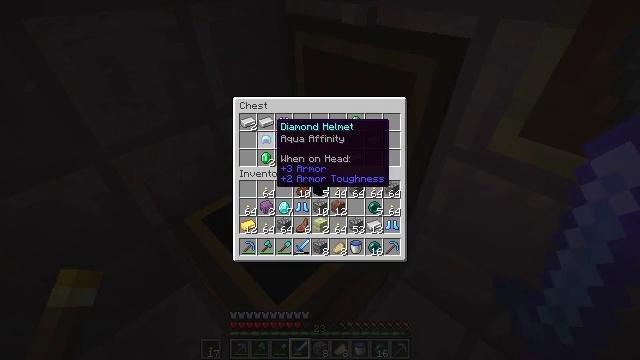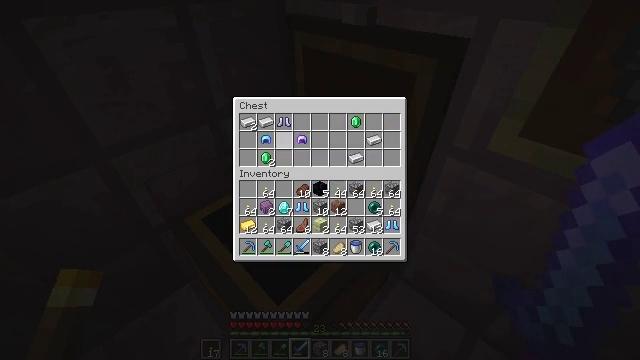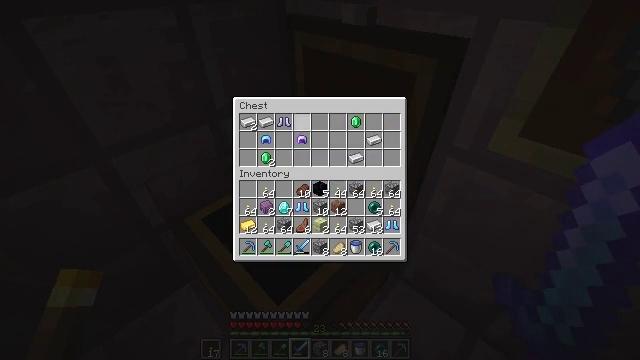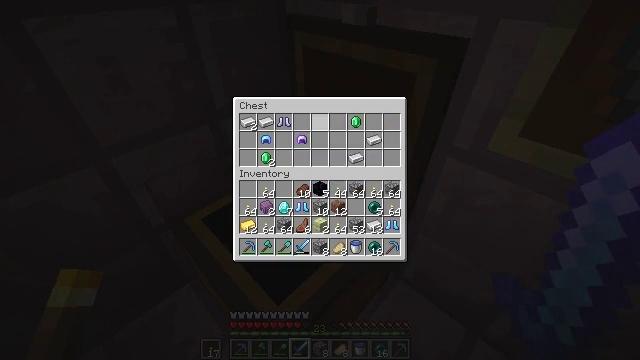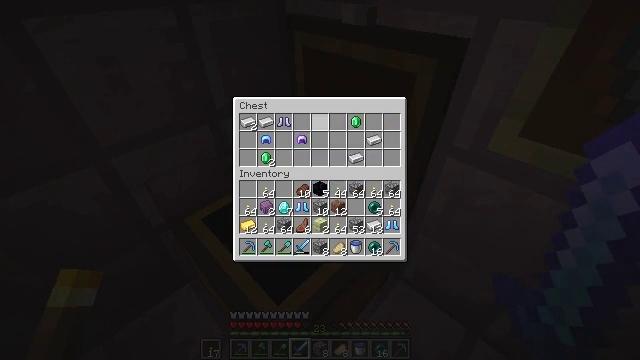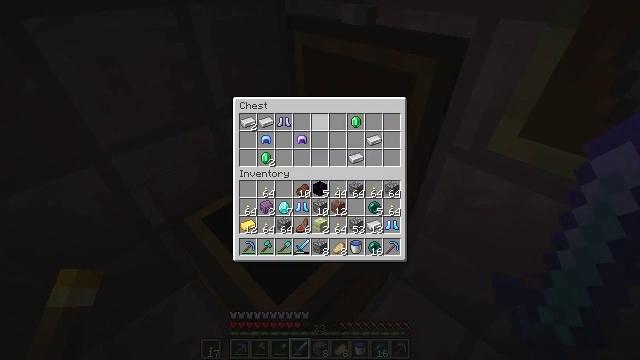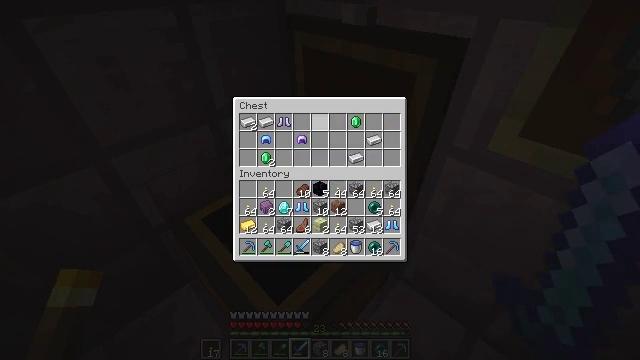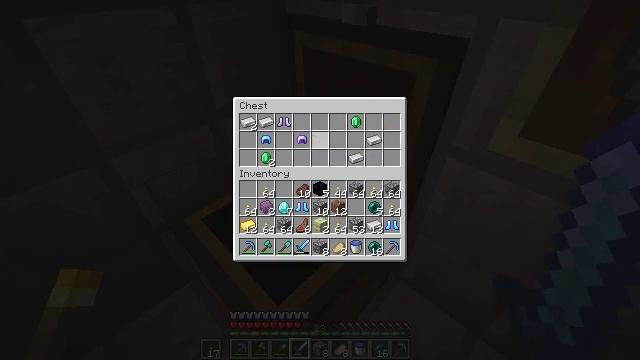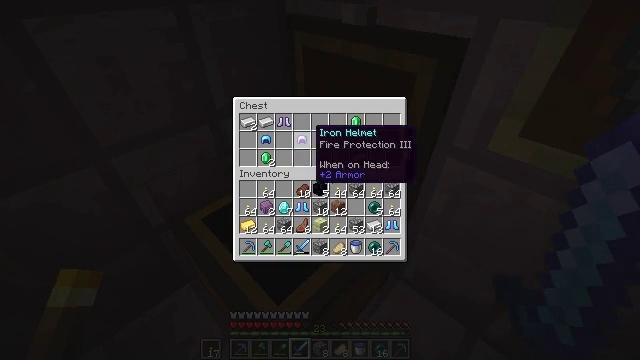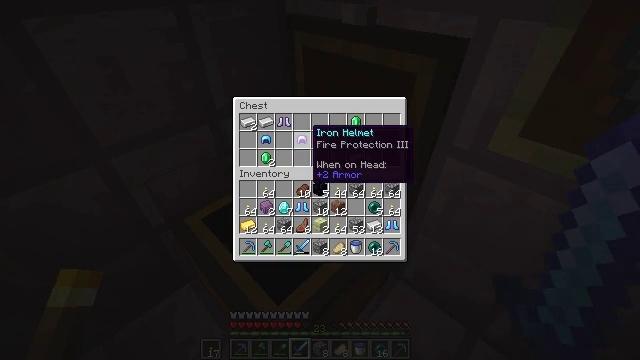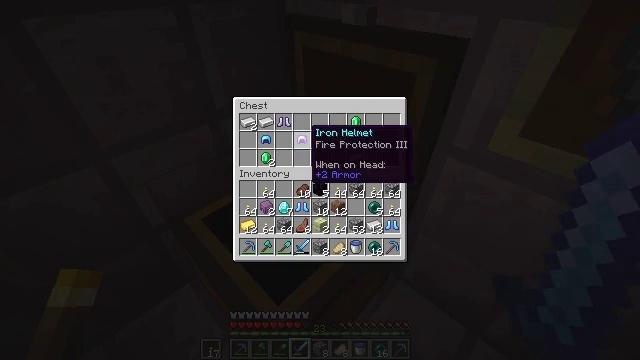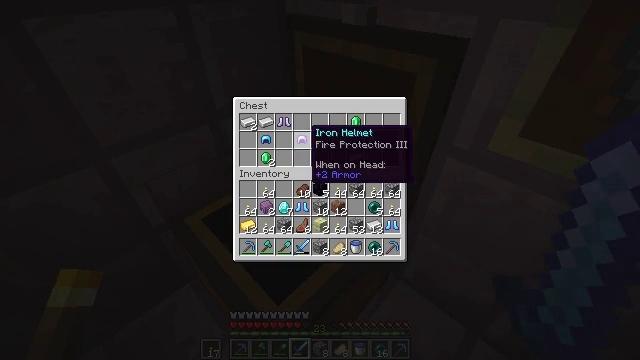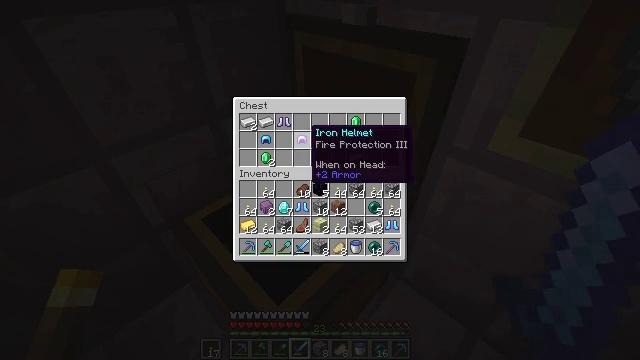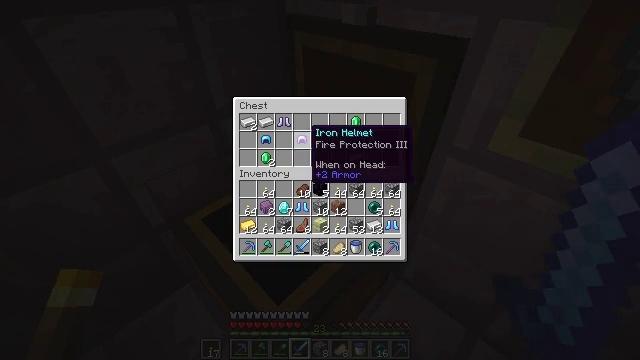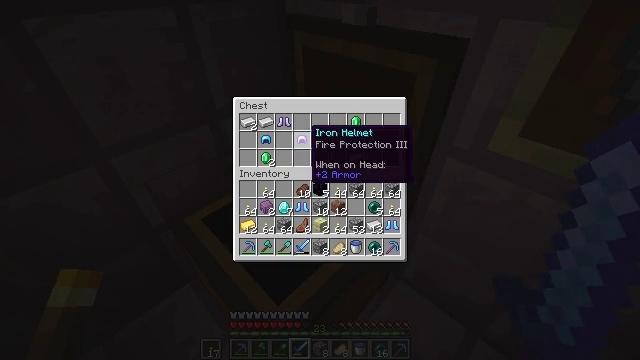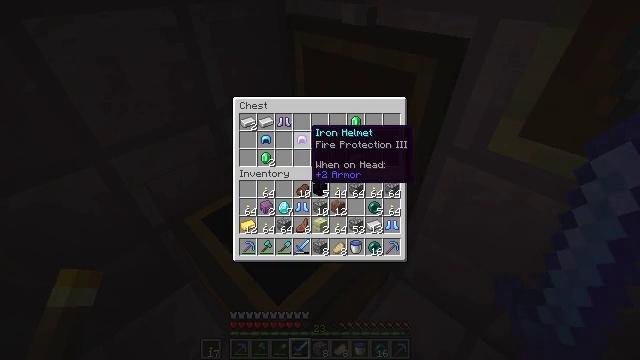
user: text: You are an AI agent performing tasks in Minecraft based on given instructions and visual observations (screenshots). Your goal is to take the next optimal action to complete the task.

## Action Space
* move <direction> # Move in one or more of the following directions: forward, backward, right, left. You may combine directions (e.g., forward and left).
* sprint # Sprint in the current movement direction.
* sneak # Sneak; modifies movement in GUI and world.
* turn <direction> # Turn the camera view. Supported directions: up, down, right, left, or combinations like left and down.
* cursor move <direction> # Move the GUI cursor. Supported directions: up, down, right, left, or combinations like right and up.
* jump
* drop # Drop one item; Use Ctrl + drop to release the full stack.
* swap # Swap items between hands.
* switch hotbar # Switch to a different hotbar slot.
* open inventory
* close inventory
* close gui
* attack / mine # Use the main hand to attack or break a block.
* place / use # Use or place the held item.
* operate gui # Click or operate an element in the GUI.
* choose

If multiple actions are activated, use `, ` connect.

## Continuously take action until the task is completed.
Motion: motion action
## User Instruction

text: Mine the brewing stand from your base.
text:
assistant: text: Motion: cursor move right
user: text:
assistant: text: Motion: cursor move right
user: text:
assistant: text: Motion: cursor move right
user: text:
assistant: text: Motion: no_op
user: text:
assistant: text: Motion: no_op
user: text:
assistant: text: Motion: no_op
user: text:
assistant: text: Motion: cursor move down
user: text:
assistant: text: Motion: cursor move left
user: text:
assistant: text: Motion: no_op
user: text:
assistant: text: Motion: no_op
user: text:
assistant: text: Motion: no_op
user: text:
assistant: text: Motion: no_op
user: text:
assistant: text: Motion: no_op
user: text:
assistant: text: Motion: no_op
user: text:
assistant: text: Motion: no_op
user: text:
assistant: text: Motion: no_op
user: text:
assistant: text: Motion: no_op
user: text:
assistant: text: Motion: no_op
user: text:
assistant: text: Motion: no_op
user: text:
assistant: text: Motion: no_op
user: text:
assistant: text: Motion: cursor move left and up
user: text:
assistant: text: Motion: no_op
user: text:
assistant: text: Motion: no_op
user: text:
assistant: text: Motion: no_op
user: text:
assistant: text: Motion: no_op
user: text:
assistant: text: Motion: no_op
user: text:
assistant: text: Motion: no_op
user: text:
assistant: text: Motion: sneak
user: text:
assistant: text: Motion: sneak
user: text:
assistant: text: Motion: sneak, operate gui